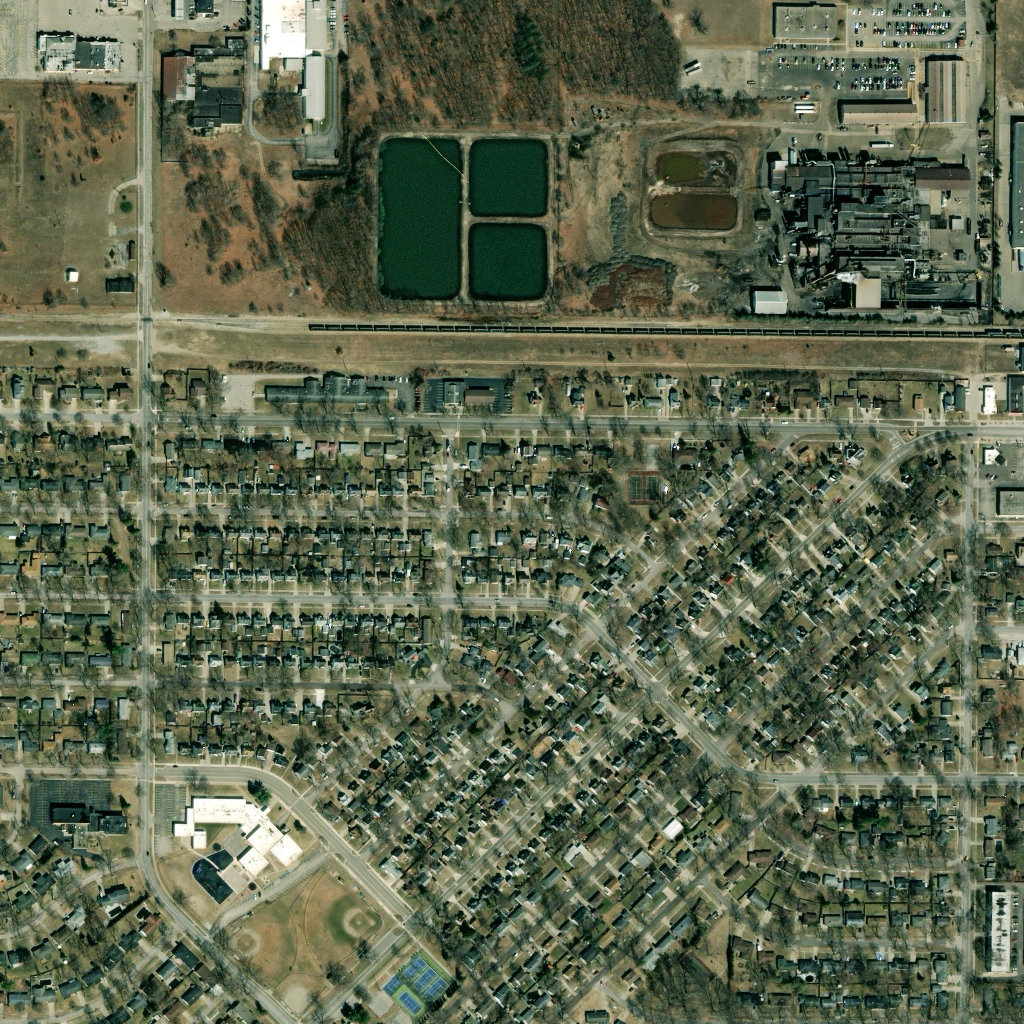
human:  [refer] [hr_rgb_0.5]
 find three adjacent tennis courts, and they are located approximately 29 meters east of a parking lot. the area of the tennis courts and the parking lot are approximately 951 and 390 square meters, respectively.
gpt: <box>[[39, 93, 43, 97, 0]]</box>

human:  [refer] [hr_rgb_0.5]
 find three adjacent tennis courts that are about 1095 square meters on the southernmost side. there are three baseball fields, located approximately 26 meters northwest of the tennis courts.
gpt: <box>[[39, 93, 43, 98, 0]]</box>

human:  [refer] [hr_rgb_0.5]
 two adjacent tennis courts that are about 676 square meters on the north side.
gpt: <box>[[61, 46, 64, 48, 0]]</box>

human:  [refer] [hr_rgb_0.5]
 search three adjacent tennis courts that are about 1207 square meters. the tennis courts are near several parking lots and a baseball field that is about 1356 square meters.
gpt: <box>[[38, 93, 43, 97, 0]]</box>